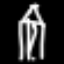
Label: pencil